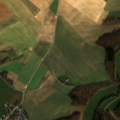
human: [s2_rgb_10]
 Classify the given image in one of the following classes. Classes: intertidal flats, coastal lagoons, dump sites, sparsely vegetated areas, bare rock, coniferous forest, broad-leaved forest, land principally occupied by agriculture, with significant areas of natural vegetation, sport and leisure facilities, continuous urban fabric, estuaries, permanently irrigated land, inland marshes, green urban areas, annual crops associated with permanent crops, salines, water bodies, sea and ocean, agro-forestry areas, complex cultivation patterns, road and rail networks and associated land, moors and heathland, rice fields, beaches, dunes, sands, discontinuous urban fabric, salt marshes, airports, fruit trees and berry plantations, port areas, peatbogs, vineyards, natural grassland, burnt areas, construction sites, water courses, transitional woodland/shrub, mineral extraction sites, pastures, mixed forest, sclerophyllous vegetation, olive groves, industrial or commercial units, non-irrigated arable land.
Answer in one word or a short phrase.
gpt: discontinuous urban fabric, non-irrigated arable land, pastures, land principally occupied by agriculture, with significant areas of natural vegetation, broad-leaved forest, mixed forest